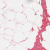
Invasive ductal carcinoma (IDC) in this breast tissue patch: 0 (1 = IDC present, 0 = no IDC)